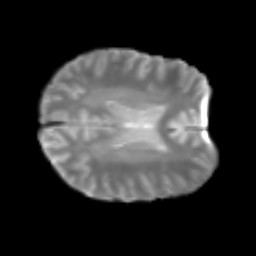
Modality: T2w
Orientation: axial
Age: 26
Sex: male
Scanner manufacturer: siemens
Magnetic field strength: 3 T
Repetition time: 2.3 s
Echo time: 0.085 s